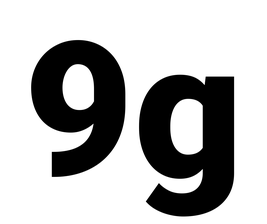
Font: Roboto_Black